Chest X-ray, AP view. Patient: 40 years old, sex F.
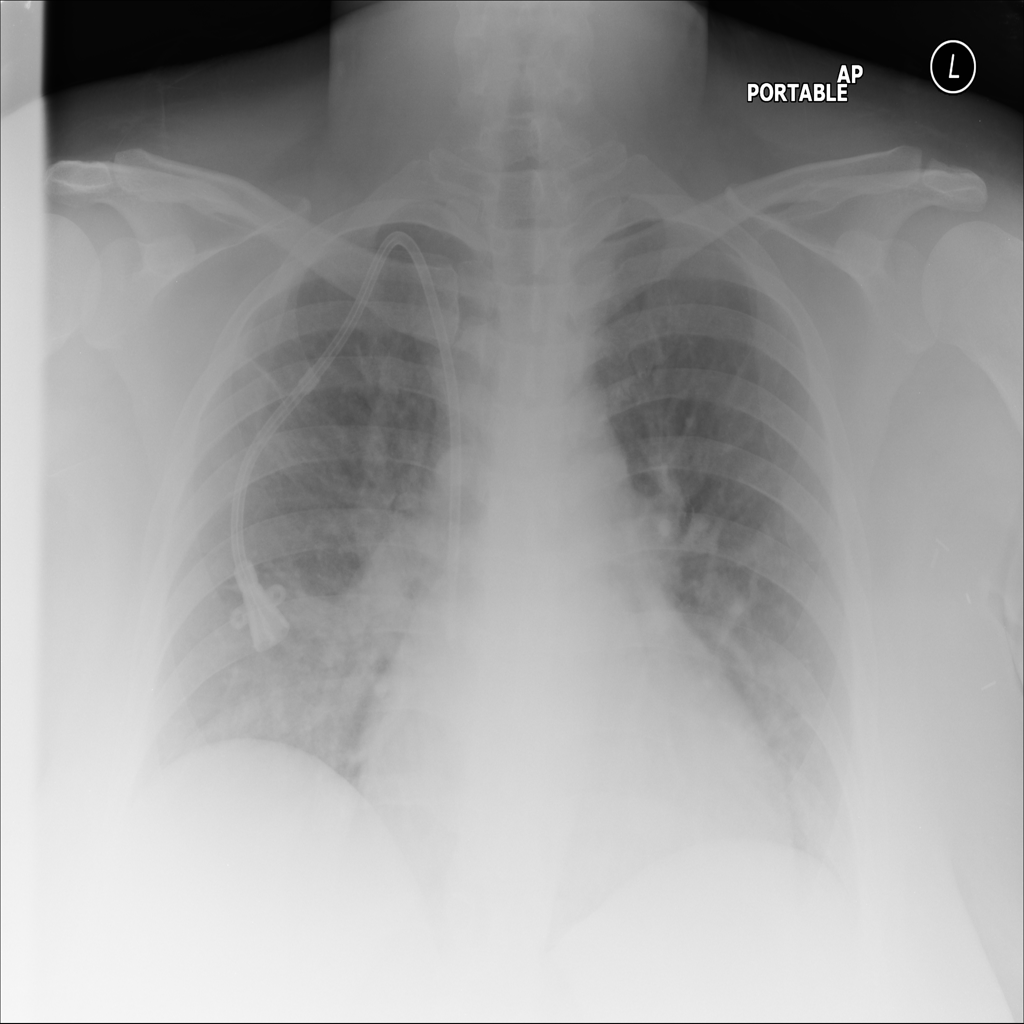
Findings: Cardiomegaly